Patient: sex M, age 32
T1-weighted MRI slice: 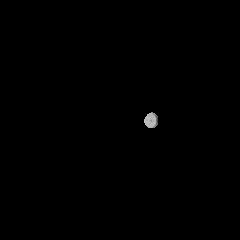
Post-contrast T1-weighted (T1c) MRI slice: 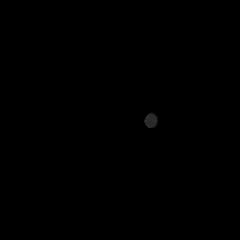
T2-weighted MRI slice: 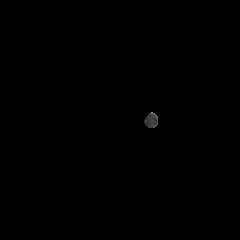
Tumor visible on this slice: no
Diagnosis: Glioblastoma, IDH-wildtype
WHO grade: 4